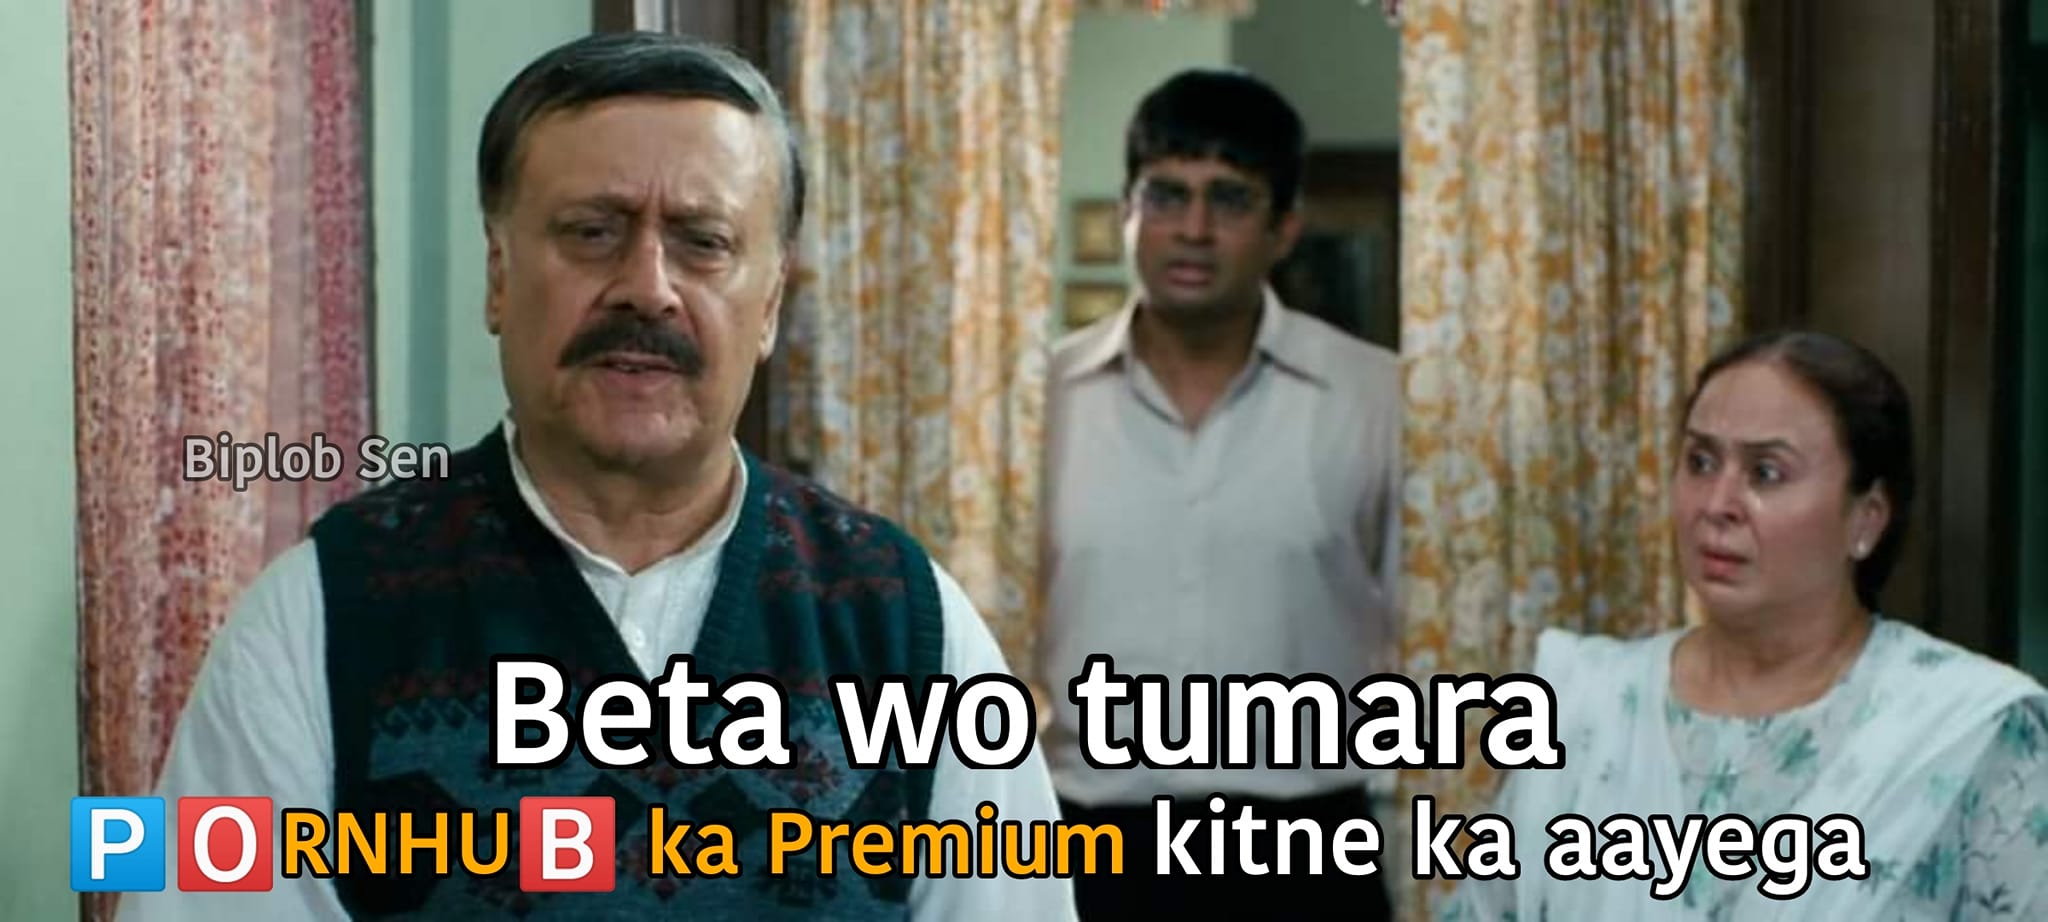
Caption: Beta wo tumara   PORNHUB ka Premium kitne ka aayega
Label: non-hate